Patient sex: M
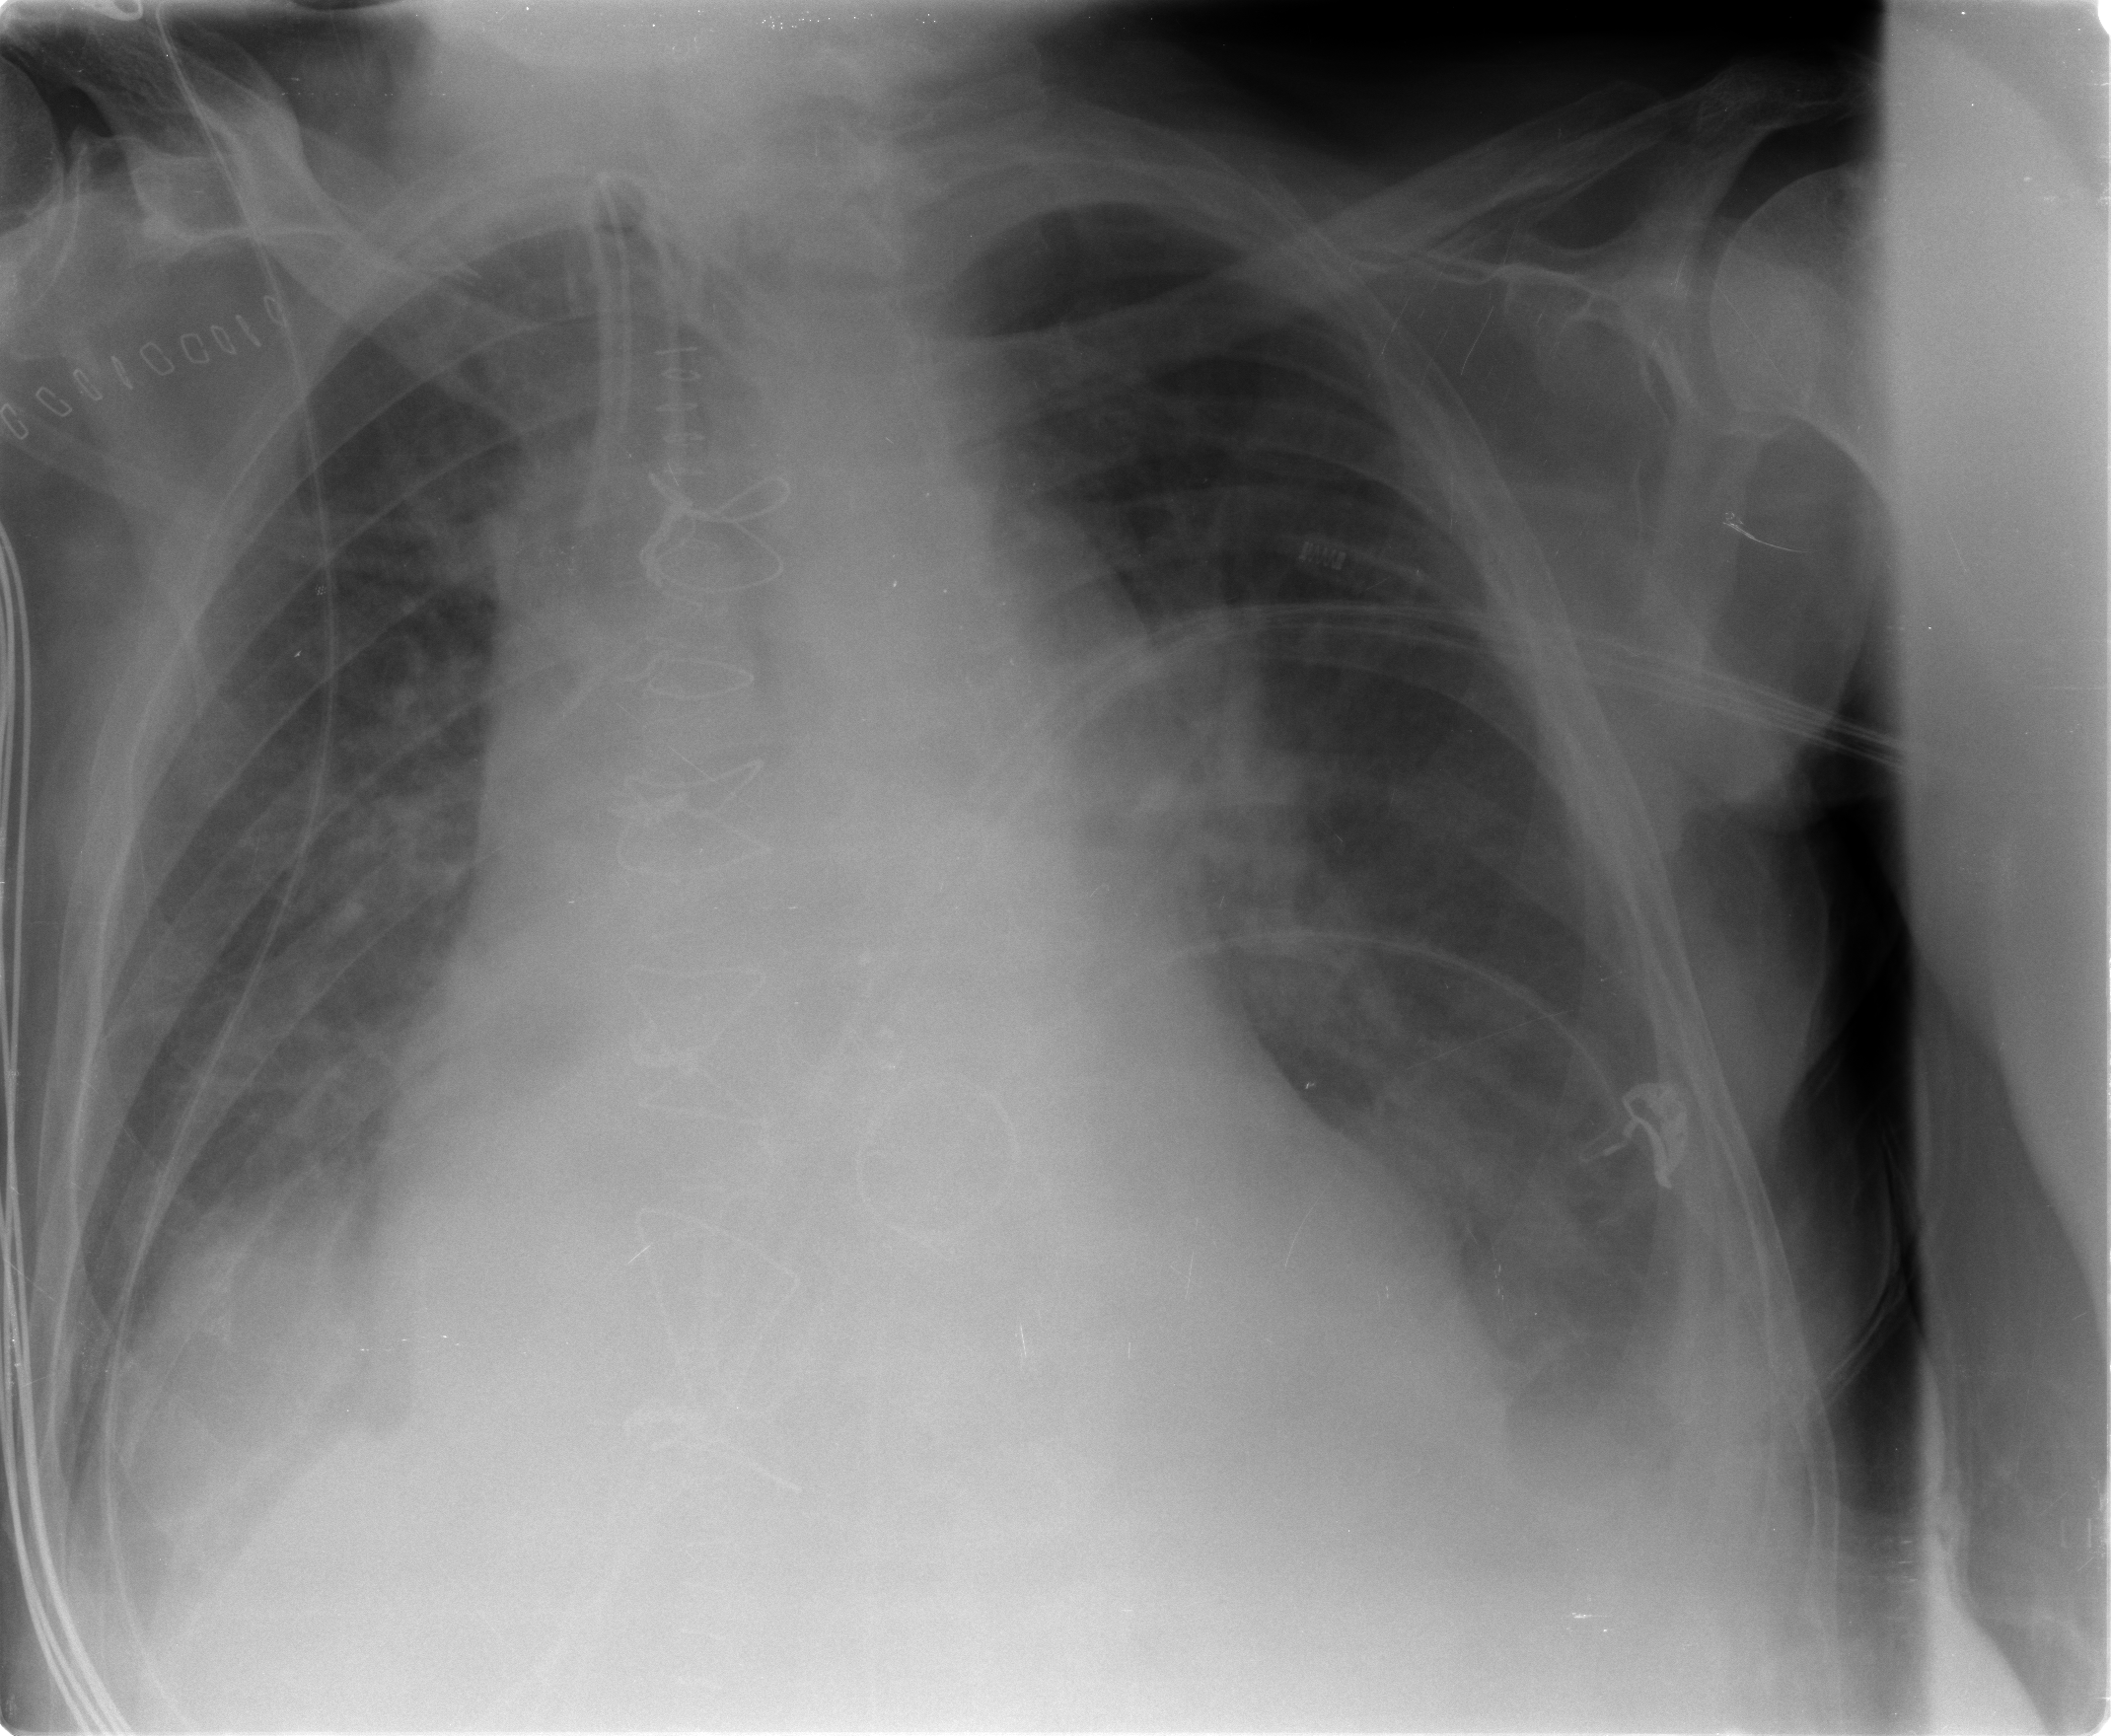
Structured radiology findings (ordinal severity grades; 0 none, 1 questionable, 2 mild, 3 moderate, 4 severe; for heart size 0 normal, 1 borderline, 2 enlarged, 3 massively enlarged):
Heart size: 2
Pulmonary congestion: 2
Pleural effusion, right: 2
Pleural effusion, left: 2
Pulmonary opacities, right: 1
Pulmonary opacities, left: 1
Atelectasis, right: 1
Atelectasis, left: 1